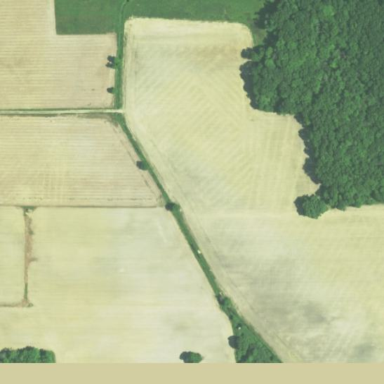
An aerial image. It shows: Farmland with soybean and corn crops.